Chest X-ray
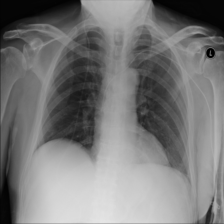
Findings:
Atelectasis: negative
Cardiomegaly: negative
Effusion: negative
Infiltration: negative
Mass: negative
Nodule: negative
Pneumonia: negative
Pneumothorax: negative
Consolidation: negative
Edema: negative
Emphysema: negative
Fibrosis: negative
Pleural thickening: negative
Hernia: negative